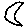
Label: moon